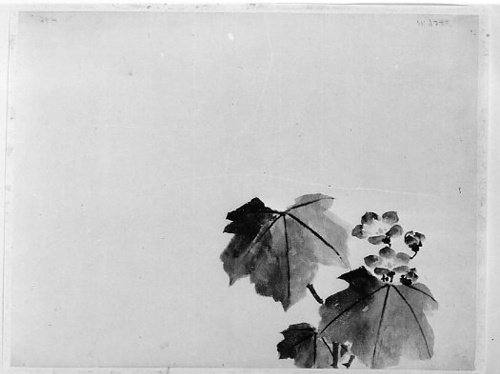
Artist: Hokusai School
Date: 19th century
Object type: Painting
Classification: Paintings
Medium: Unmounted painting; ink and watercolor on paper
Culture: Japan
Period: Edo period (1615–1868)
Dimensions: 10 7/8 x 14 1/2 in. (27.6 x 36.8 cm)
Department: Asian Art
Credit line: Fletcher Fund, 1938
Accession year: 1938
Repository: Metropolitan Museum of Art, New York, NY
Tags: Leaves